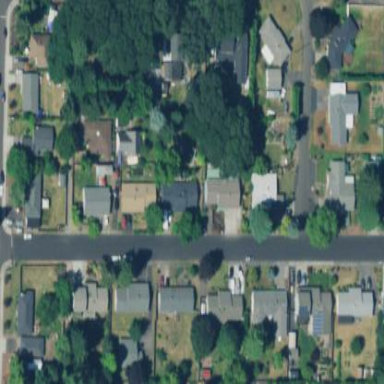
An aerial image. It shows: Residential area composed of single-family homes.